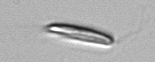
Label: Chrysochromulina